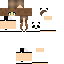
A female human skin with pale skin, wearing brown long hair dressed in a blue tshirt and brown pants, featuring a closed mouth.